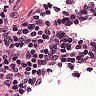
Metastatic tissue present: no